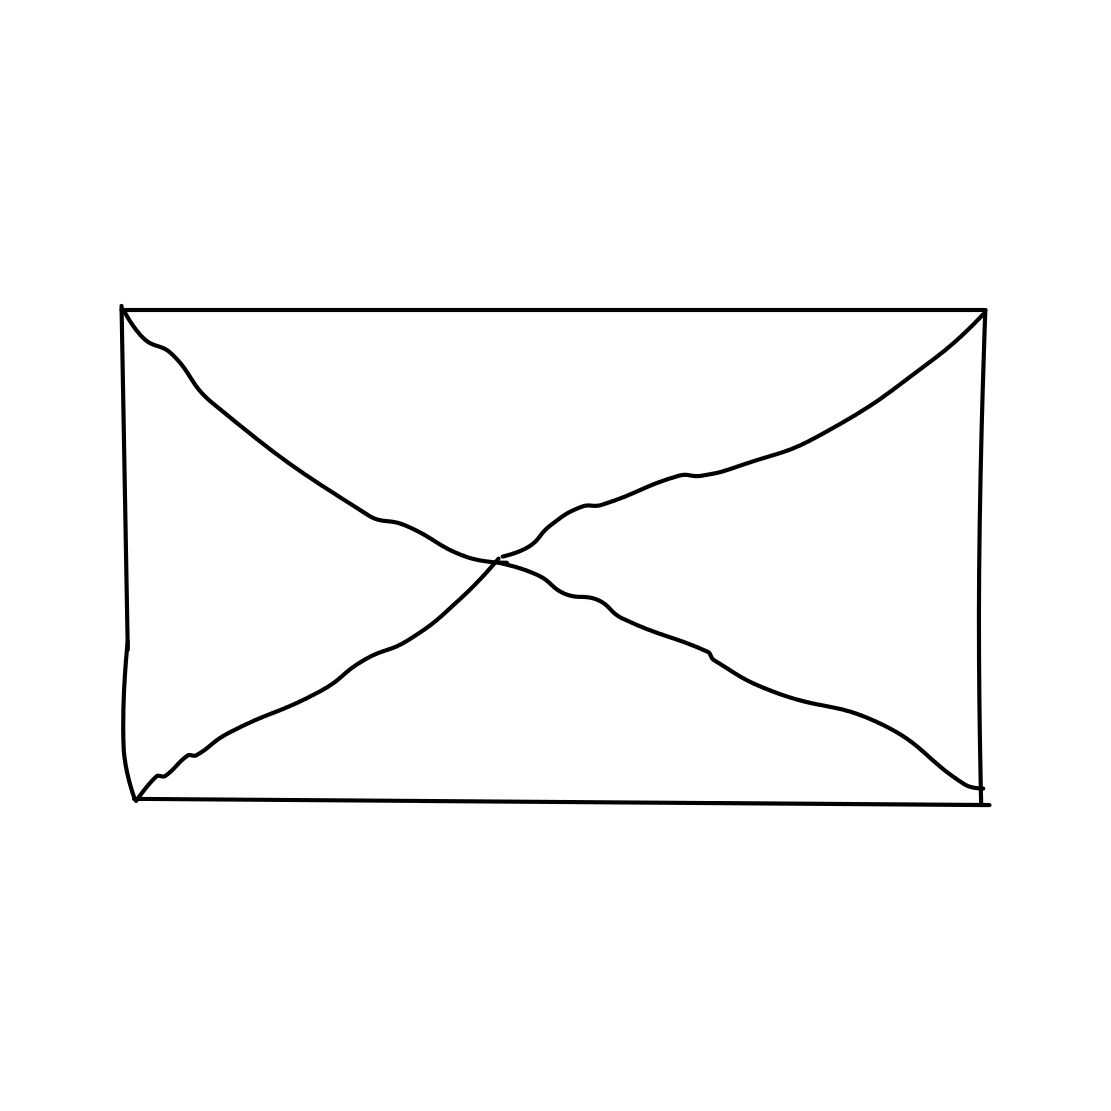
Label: envelope